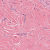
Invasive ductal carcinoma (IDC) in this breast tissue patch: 0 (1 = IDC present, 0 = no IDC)